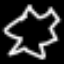
Label: octagon